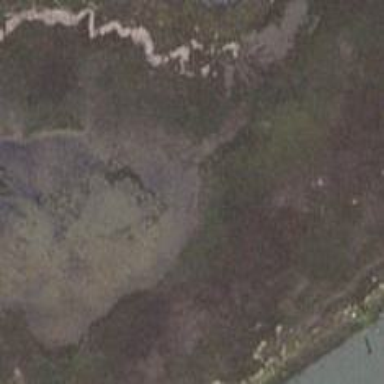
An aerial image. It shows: Saltmarsh wetland with tidal influence.